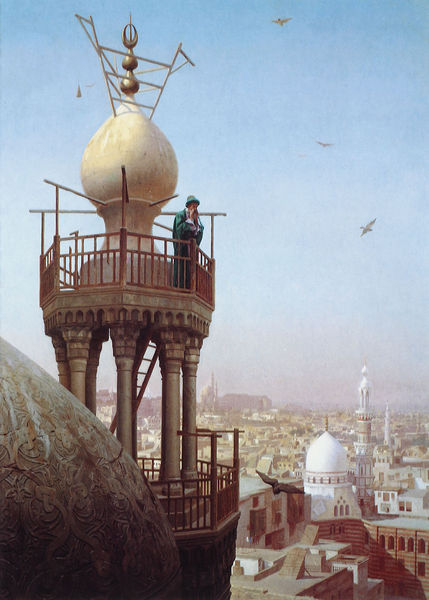
Titel: Der Gebetsruf des Mu’adhdin
Künstler: Jean-Léon Gérôme
Institution: Privatsammlung
Schlagwörter: blau, himmel, grün, stadt, fenster, hut, säule, säulen, vögel, weite, gitter, turm, balkon, dächer, kuppel, leiter, geländer, kuppeln, moschee, halbmond, kugel, rufen, minarett, istanbul, muezzin, balustade, himmel weite